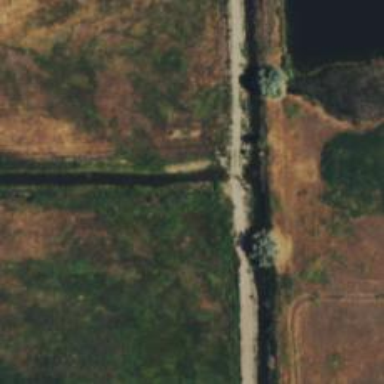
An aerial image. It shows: Canal culvert running through tunnel.